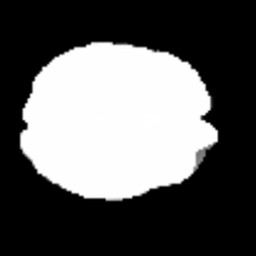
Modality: FA
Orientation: axial
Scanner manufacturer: siemens
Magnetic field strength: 3 T
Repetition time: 3.6 s
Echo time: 0.092 s